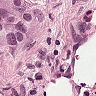
Metastatic tissue present: yes